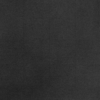
Label: dusty